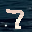
Label: 7